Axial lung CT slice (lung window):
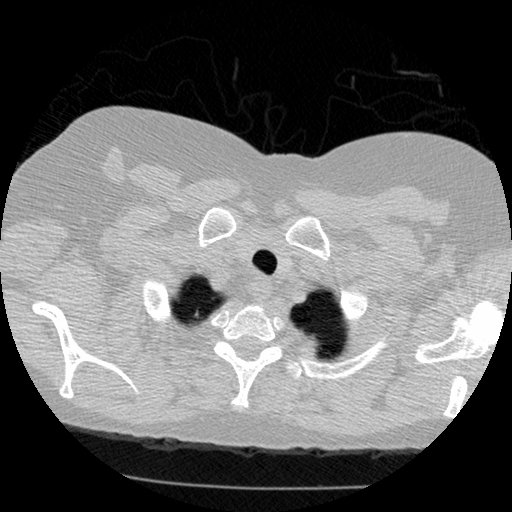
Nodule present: no